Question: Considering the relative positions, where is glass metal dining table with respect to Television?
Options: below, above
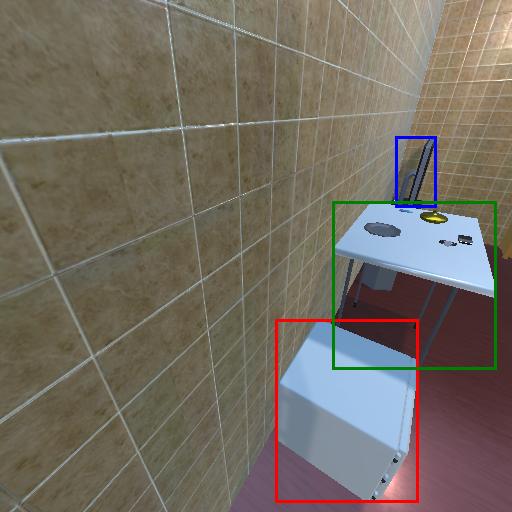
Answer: below